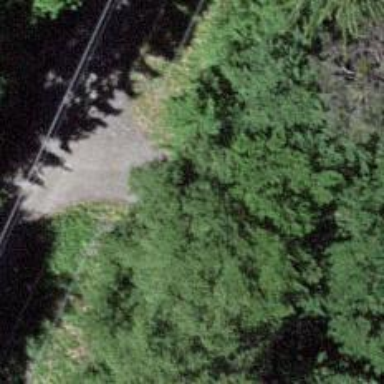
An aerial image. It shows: Dirt track road.